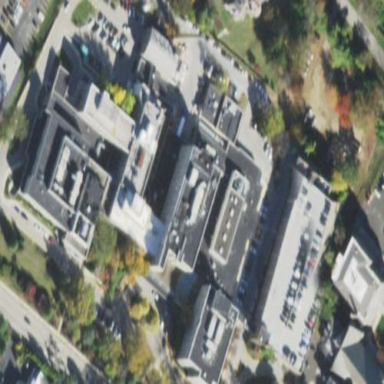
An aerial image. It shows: Hospital providing healthcare services.